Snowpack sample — Snodgrass Mountain, Crested Butte, Colorado (2/4/25, 12:06 PM MST)
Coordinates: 38.923, -106.968
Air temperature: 35 °F
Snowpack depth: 80 cm
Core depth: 50 cm
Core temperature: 30.2 °F
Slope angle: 14°, slope face: 78°
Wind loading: low
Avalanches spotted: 0
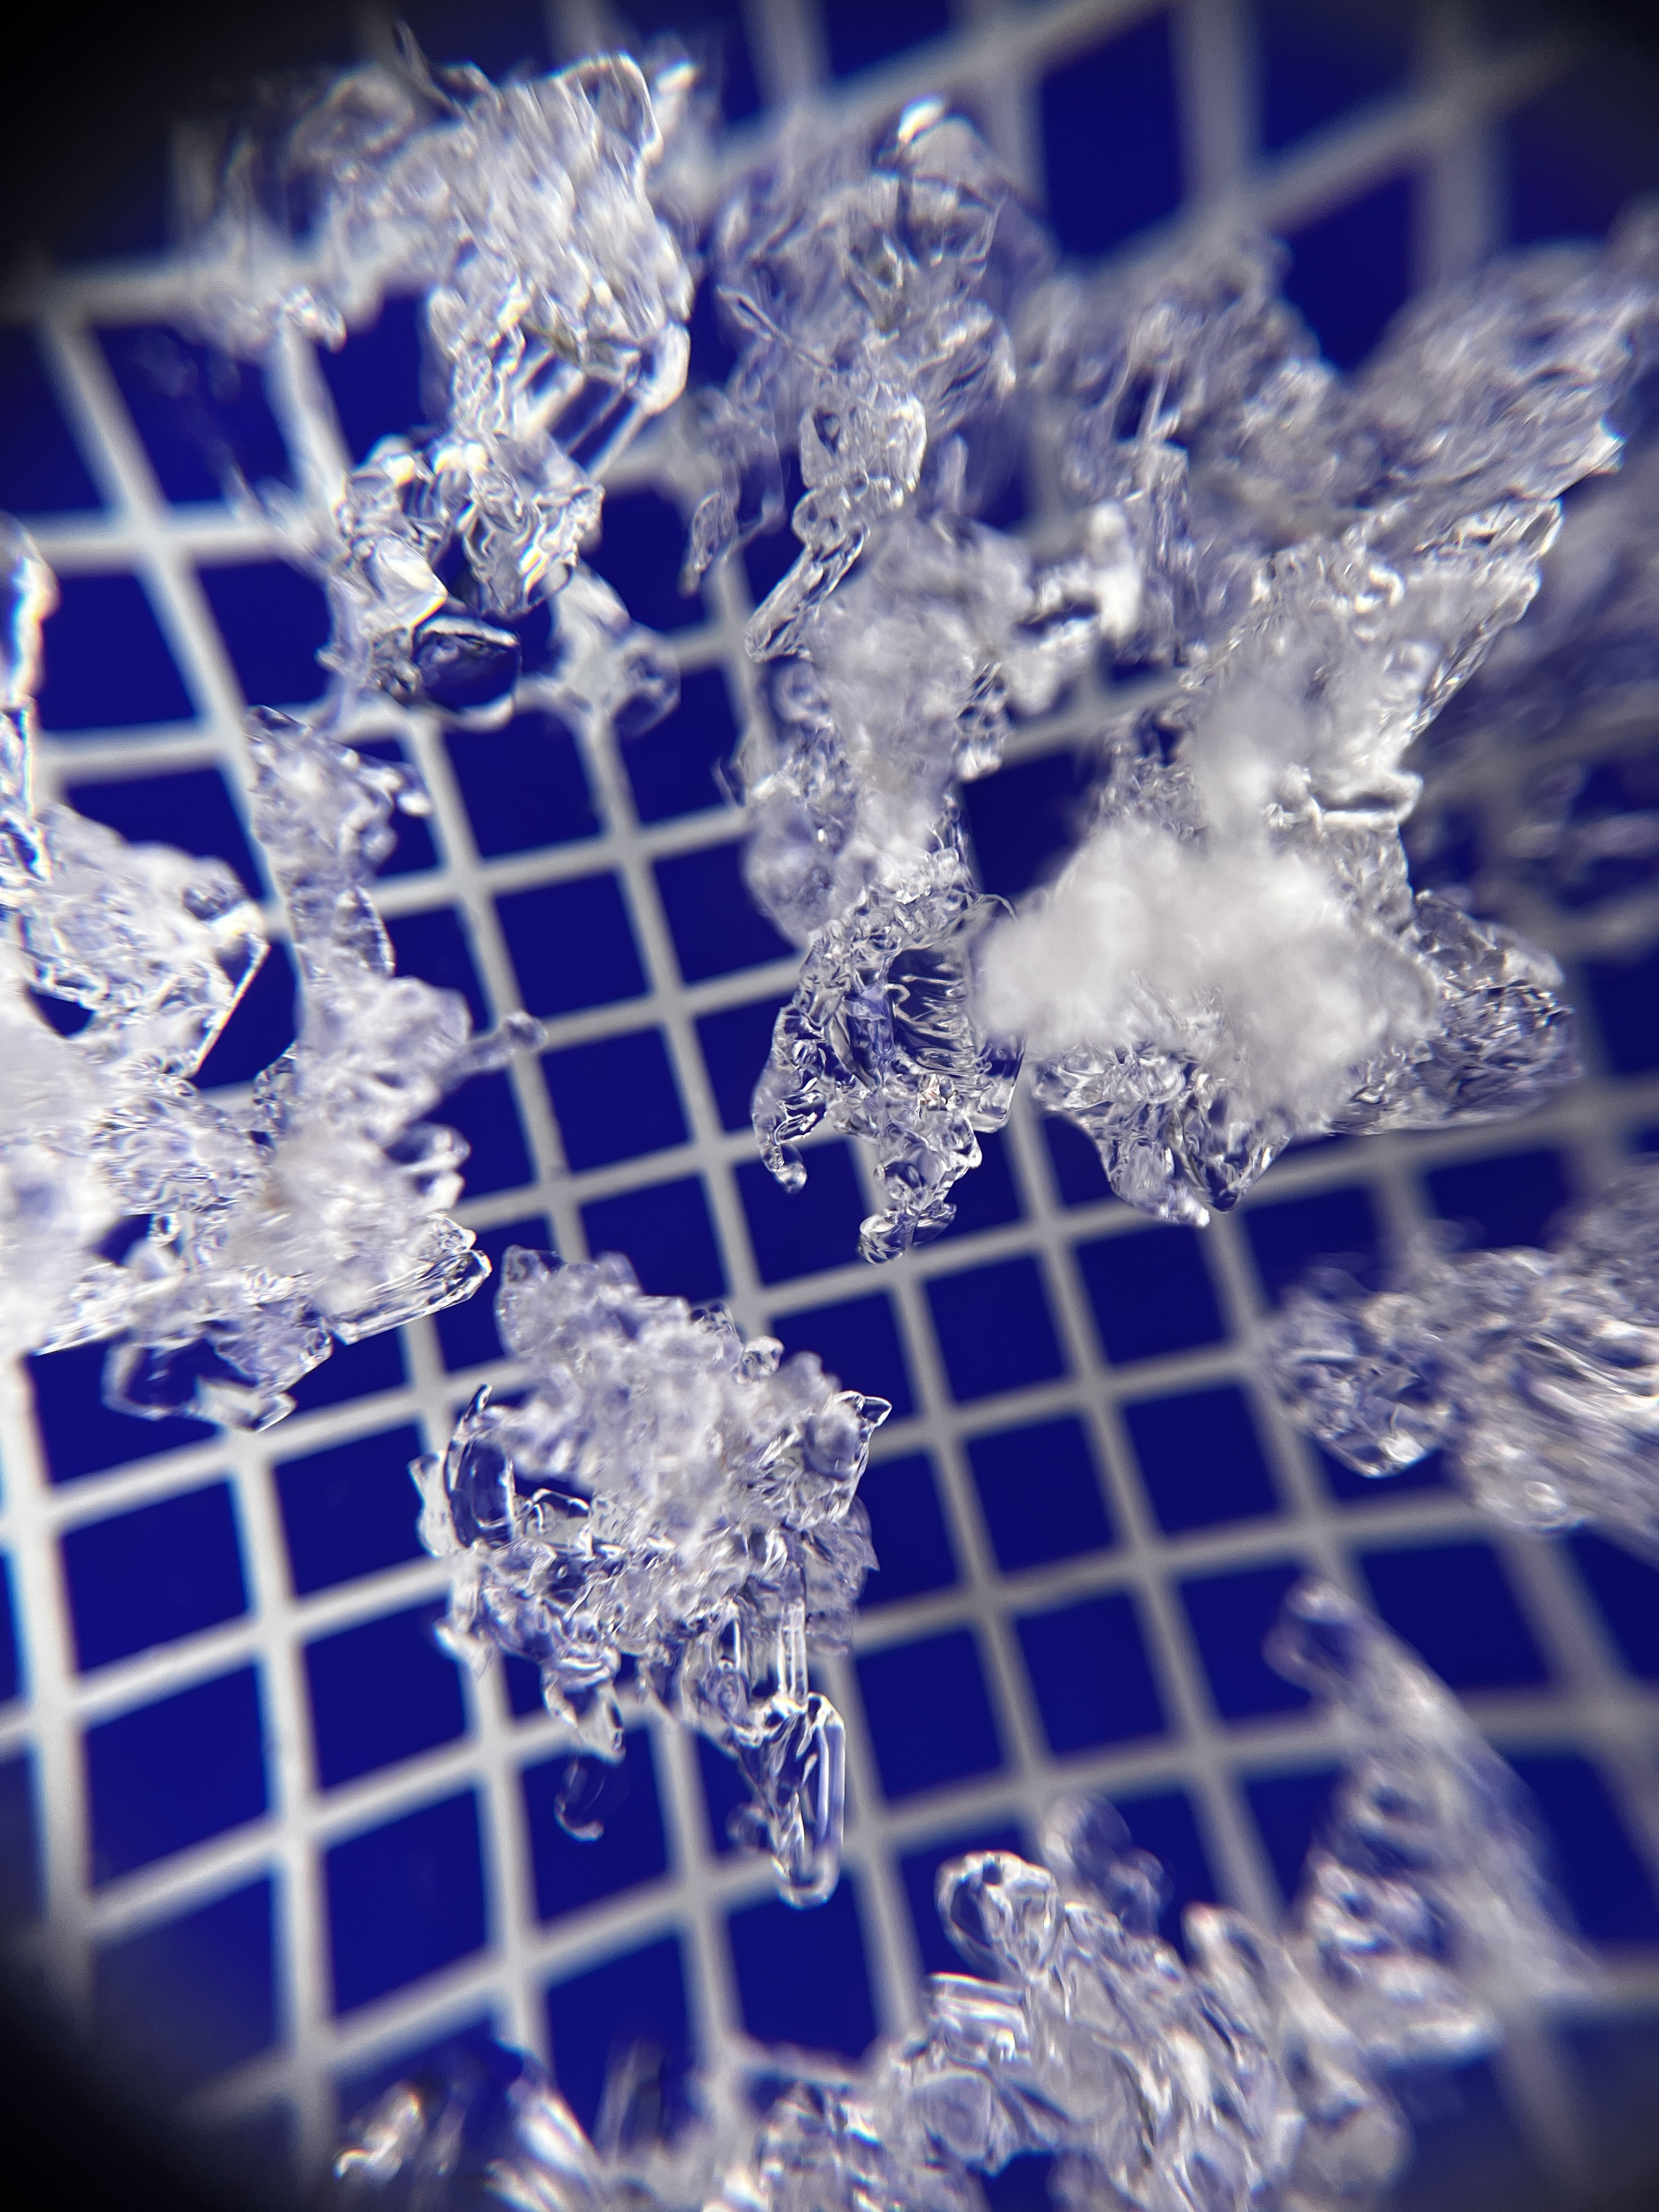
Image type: magnified_profile
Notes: No avalanches nearby, unusually warm weather for the last month reported by residents, Collected 25 yards from treeline